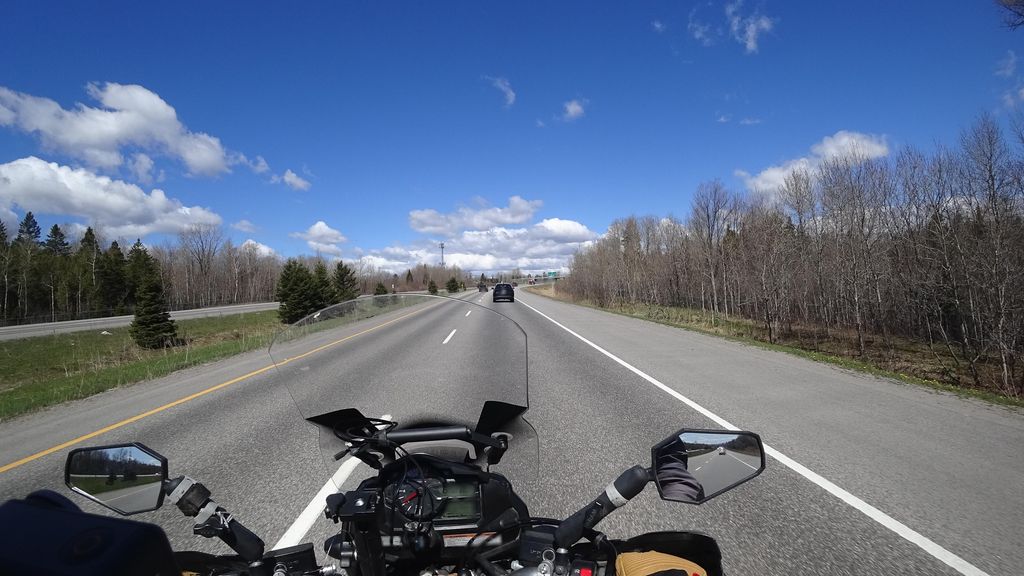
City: quebec_city